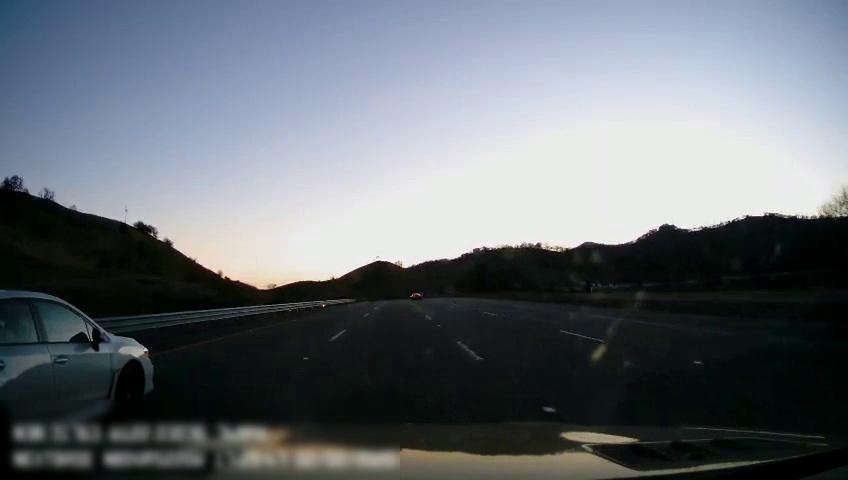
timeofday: Day
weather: Sunny
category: Drivable Space
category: Vehicles | Car
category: Vehicles | Car
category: Lanes | Current Lane
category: Lanes | Current Lane
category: Lanes | Alternate Lane
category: Lanes | Alternate Lane
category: Lanes | Alternate Lane